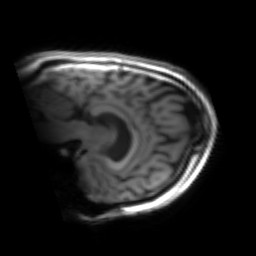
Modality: inplaneT1
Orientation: sagittal
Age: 26
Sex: male
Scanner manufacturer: siemens
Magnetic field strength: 3 T
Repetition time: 1.2 s
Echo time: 0.00251 s